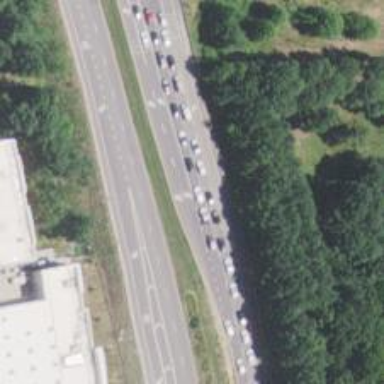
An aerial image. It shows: Trunk highway.